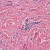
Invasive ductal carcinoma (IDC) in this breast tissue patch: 0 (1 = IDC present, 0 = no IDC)